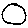
Label: circle